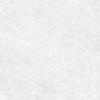
Label: no_change